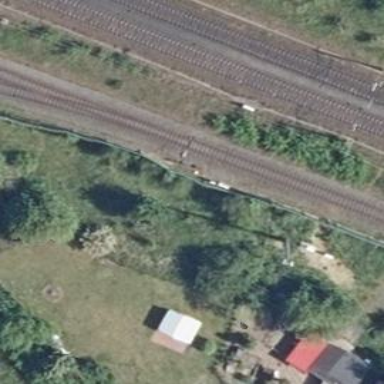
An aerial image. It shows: Railway switch with the turnout on the left side.